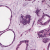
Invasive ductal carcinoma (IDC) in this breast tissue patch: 1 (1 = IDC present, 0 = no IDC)